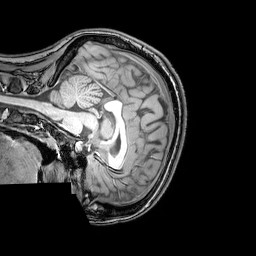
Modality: T1w
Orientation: sagittal
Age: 25
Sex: female
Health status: healthy
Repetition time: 0.081 s
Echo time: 0.037 s